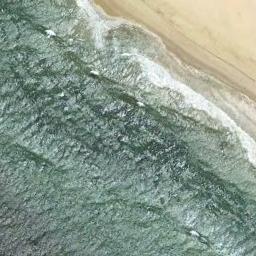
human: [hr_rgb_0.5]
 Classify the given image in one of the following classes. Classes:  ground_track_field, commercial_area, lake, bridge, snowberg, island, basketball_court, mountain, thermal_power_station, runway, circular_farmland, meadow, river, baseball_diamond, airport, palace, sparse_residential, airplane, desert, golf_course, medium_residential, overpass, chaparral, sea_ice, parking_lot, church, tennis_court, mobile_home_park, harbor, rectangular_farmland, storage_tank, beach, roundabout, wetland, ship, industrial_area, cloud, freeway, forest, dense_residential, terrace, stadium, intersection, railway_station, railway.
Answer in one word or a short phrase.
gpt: beach